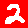
Digit: 2